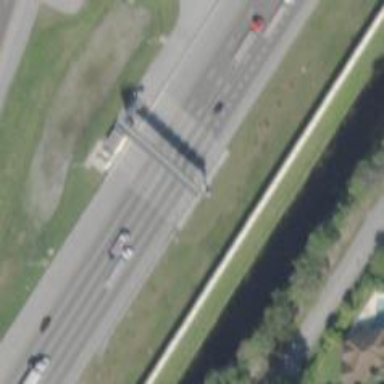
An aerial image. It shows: Toll gantry on the road.